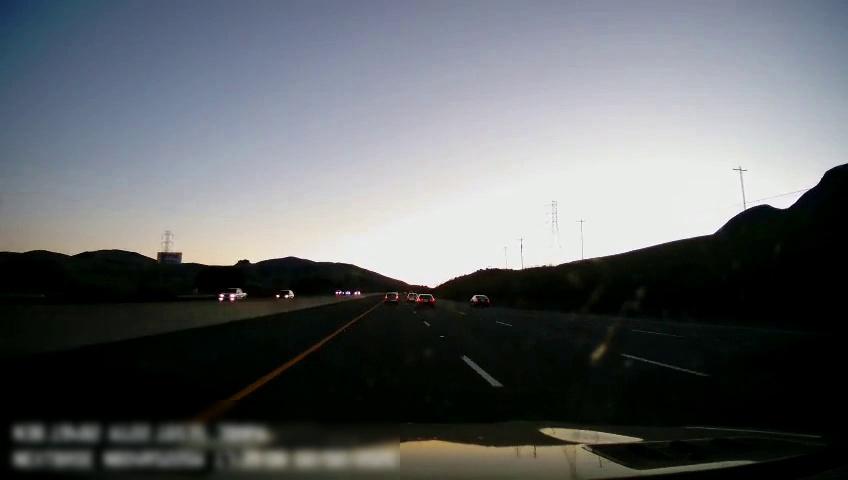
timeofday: Day
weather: Sunny
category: Drivable Space
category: Vehicles | Car
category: Vehicles | Car
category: Vehicles | Car
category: Vehicles | Car
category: Vehicles | Truck
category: Vehicles | SUV
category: Lanes | Alternate Lane
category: Lanes | Current Lane
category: Lanes | Current Lane
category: Lanes | Alternate Lane
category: Lanes | Alternate Lane